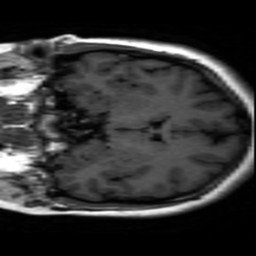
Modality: inplaneT1
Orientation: coronal
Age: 18
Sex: female
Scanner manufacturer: ge
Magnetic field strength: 3 T
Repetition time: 2.499 s
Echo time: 0.02513 s